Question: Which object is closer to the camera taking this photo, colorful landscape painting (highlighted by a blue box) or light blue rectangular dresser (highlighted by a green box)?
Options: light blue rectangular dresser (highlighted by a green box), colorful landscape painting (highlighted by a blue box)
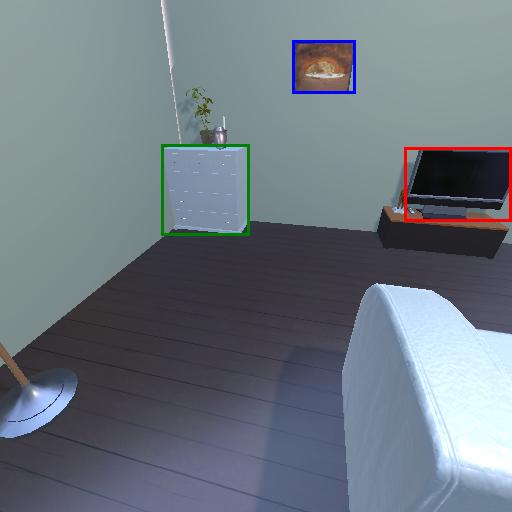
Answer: light blue rectangular dresser (highlighted by a green box)